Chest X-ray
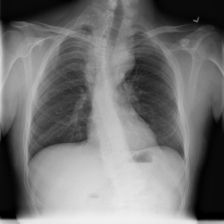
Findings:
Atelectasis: negative
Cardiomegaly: negative
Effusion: negative
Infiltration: negative
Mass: negative
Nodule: negative
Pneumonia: negative
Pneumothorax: negative
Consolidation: negative
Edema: negative
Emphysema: negative
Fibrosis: negative
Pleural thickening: negative
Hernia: negative